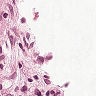
Metastatic tissue present: yes